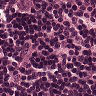
Metastatic tissue present: no